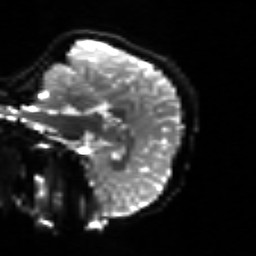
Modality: sbref
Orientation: sagittal
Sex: female
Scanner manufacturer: siemens
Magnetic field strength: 3 T
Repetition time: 5 s
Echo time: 0.071 s